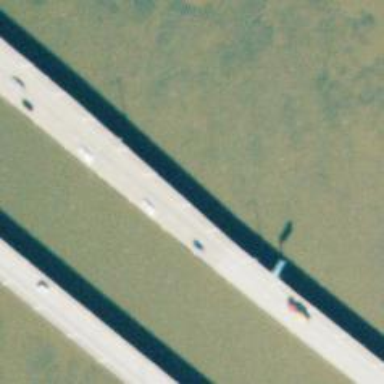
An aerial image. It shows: Motorway bridge.